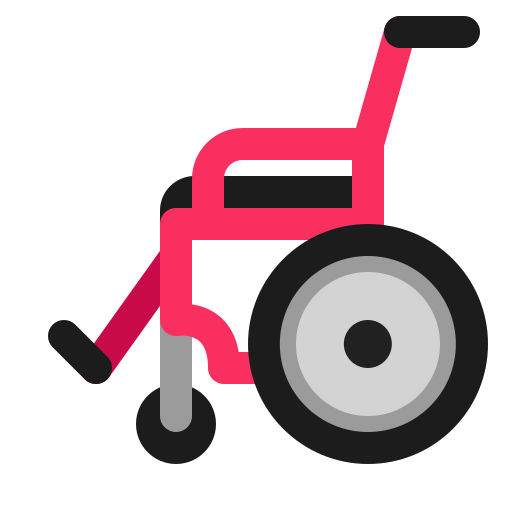
manual wheelchair flat